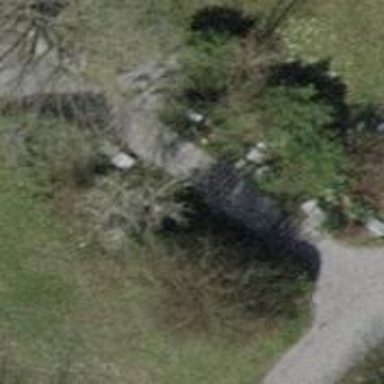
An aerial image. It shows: Steps on sett surface road.